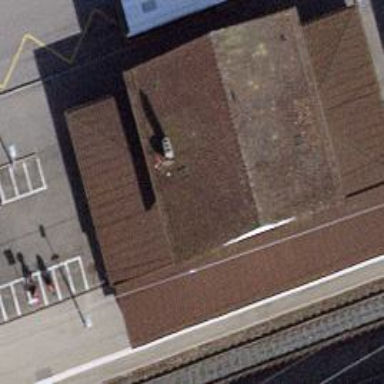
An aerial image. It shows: Railway station that also serves as public transport station.